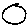
Label: circle